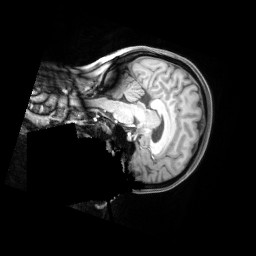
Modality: T1w
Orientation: sagittal